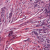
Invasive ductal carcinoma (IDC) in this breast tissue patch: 1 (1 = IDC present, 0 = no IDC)